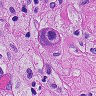
Metastatic tissue present: yes